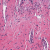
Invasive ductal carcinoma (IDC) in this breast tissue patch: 0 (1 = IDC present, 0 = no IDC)